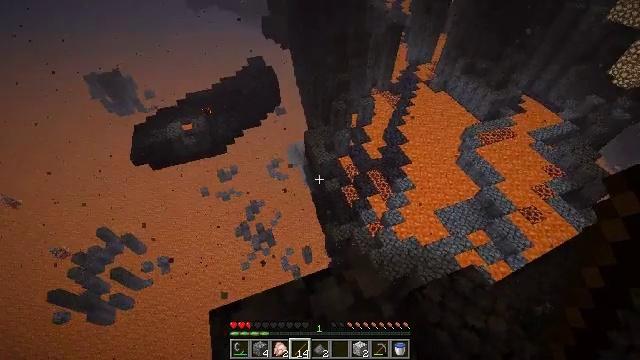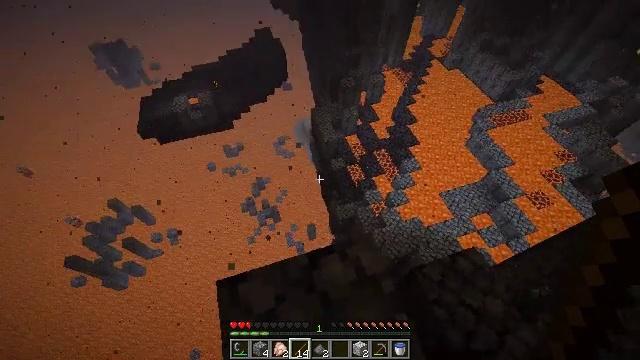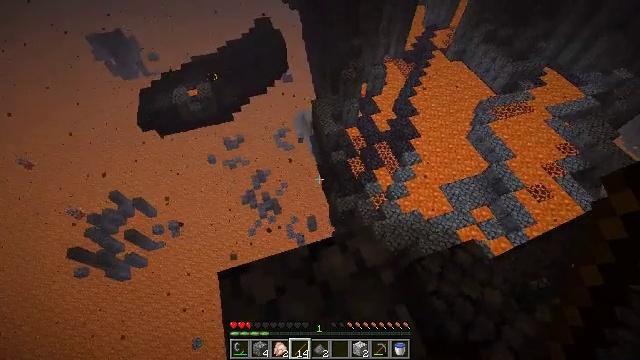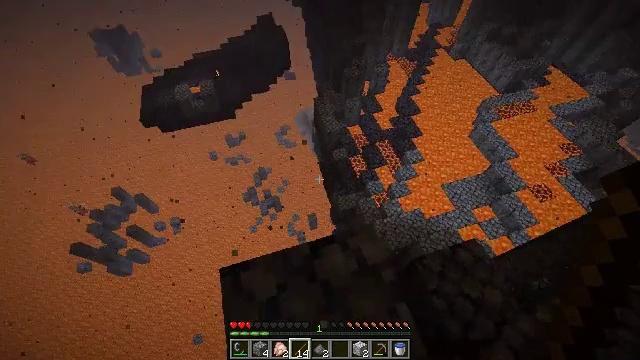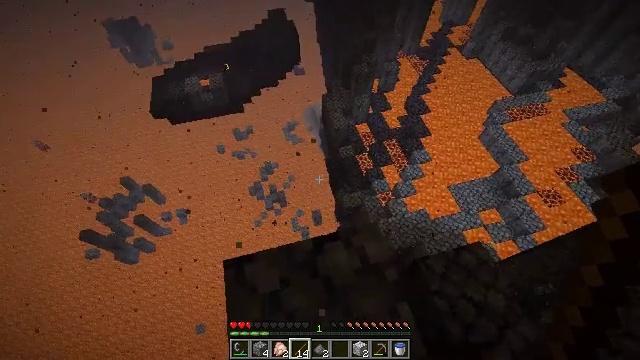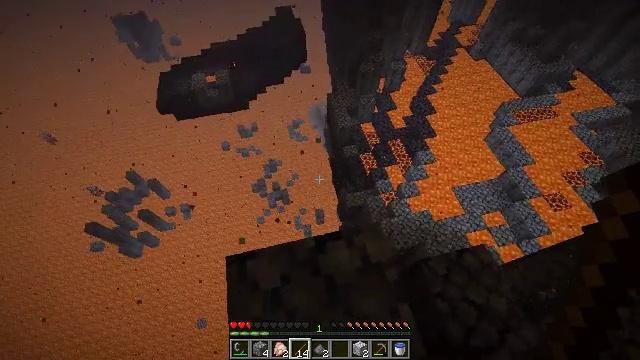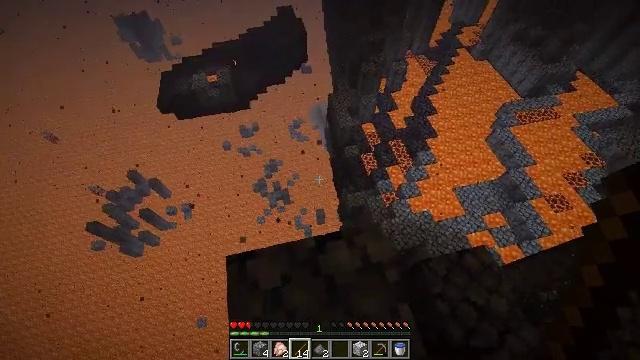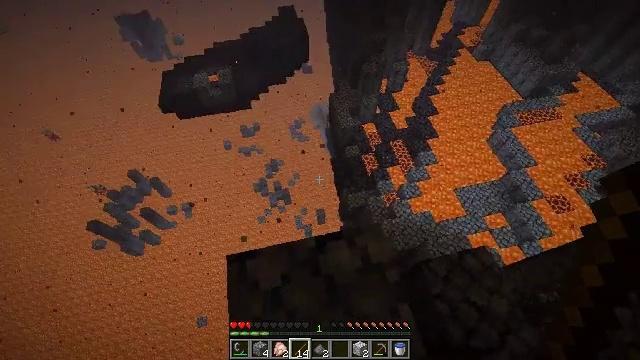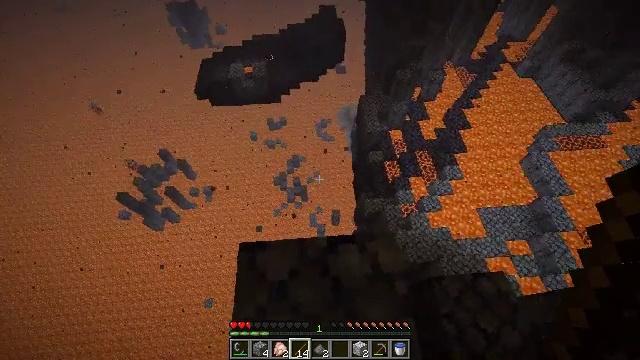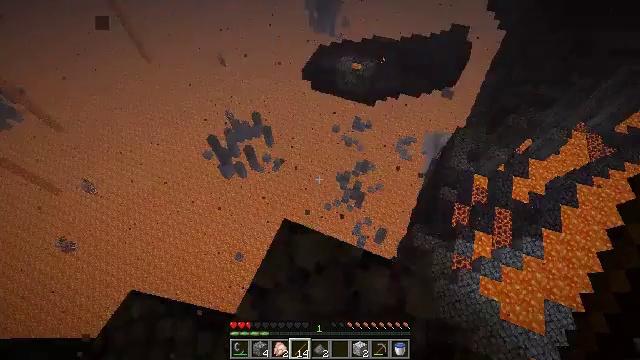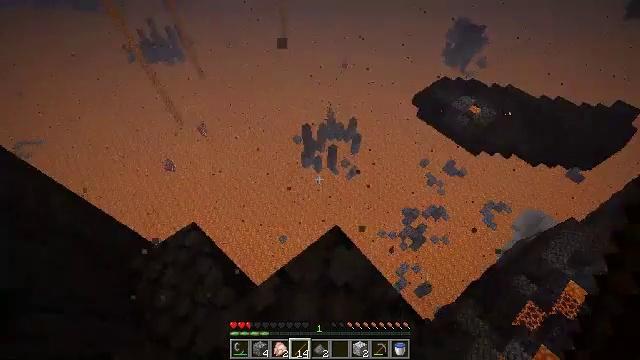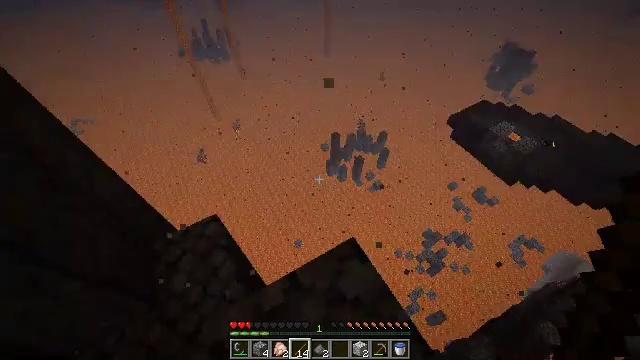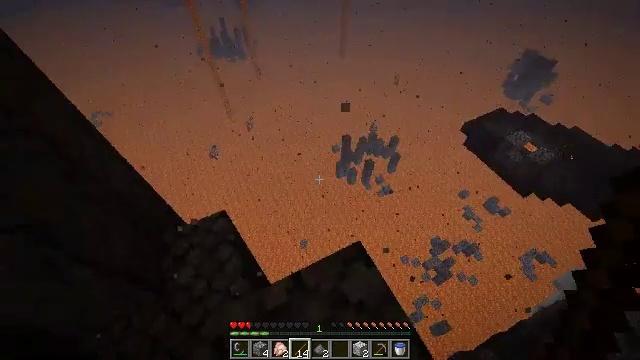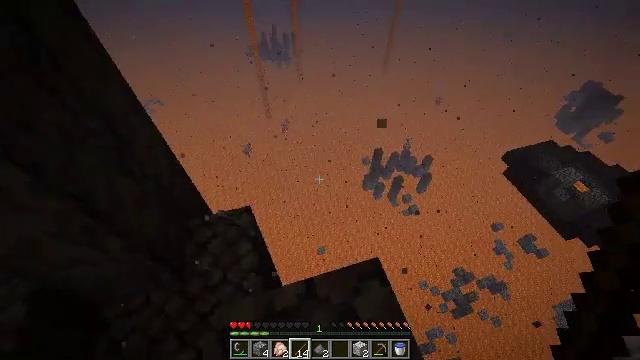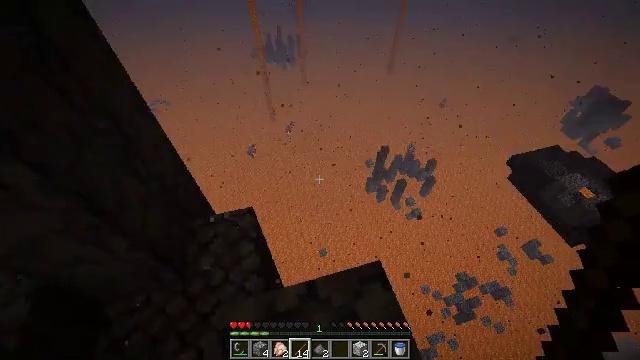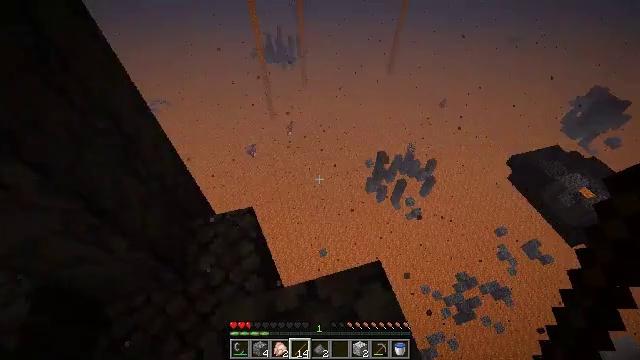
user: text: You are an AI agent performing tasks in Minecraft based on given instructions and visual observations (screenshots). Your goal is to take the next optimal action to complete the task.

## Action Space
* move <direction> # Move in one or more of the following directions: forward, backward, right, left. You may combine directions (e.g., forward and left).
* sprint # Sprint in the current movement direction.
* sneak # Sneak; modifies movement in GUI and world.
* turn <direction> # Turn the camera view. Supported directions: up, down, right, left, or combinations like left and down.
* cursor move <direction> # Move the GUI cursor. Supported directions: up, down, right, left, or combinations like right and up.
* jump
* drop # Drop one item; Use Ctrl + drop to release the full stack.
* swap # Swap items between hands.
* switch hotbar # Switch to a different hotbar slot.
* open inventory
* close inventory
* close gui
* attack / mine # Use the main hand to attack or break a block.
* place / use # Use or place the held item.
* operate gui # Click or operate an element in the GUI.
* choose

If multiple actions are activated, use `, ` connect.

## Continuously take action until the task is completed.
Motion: motion action
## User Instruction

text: Break the basalt block.
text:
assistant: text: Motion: turn left and down
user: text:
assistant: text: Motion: turn down
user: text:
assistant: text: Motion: no_op
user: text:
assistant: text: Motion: turn left
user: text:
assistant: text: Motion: turn left
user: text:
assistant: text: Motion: no_op
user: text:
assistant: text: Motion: no_op
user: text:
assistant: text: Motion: turn left
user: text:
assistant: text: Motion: turn left
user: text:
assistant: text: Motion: turn left and up
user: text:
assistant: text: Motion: turn left and up
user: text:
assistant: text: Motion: turn left
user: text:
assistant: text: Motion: turn left and up
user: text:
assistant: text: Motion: turn left
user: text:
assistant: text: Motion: no_op
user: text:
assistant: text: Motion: no_op
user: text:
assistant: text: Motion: turn left and up
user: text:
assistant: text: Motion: turn left and up
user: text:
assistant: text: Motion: turn up
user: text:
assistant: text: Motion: turn up
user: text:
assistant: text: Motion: turn right and up
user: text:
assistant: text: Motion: turn right and up
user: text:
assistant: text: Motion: turn right and up
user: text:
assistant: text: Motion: turn right and up
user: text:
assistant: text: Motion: no_op
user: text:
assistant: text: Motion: no_op
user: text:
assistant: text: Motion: no_op
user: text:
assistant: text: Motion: no_op
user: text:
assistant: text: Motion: no_op
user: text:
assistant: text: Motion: no_op